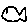
Label: fish